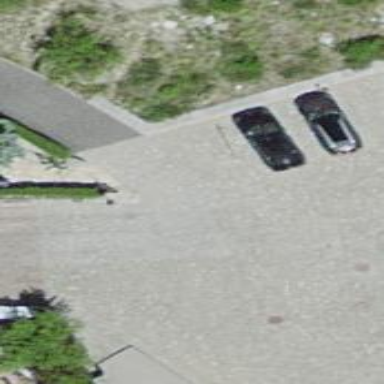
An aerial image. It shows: Driveway with sett surface.